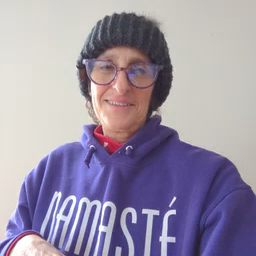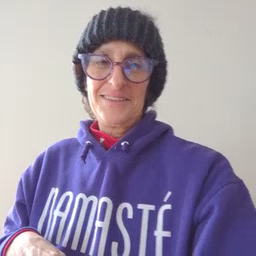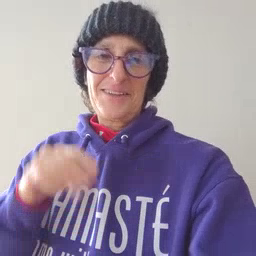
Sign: on